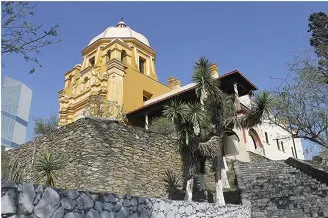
Obispado as seen from the east at a lower point.
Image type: medical_photograph (skin_photograph)